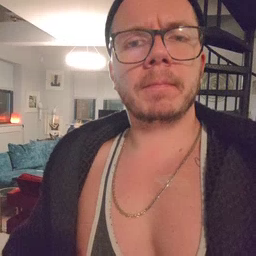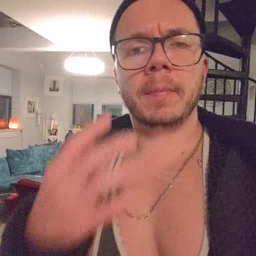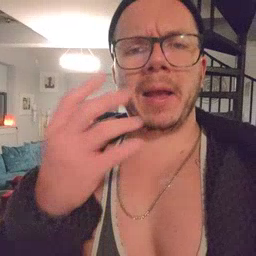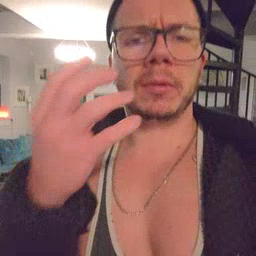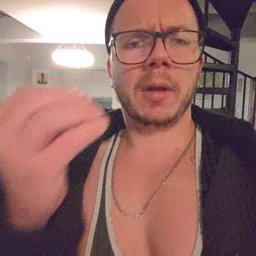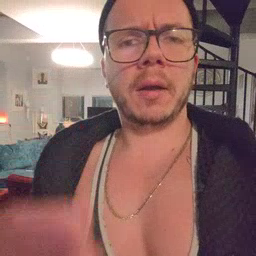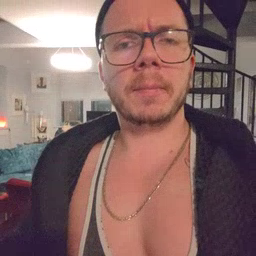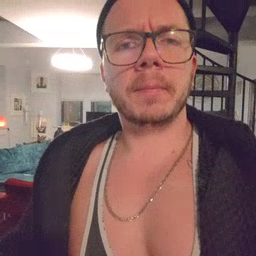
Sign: outside